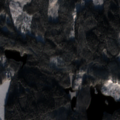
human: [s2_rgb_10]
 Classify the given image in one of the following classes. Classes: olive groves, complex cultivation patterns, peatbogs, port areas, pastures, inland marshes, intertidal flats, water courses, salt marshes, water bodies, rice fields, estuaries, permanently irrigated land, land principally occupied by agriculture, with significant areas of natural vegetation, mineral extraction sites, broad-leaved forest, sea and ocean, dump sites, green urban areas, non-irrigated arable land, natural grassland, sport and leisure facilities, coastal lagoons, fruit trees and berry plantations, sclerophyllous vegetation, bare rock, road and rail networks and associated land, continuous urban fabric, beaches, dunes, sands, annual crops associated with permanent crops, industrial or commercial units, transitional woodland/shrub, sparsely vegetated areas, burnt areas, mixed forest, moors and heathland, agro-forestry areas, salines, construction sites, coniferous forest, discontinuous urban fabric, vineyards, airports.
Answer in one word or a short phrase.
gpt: land principally occupied by agriculture, with significant areas of natural vegetation, coniferous forest, mixed forest, transitional woodland/shrub